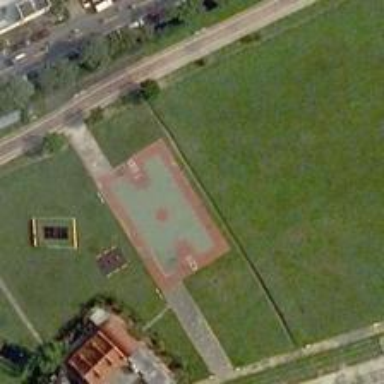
We can see a basketball court and a distinctive building in a large tract of grass on the roadside .